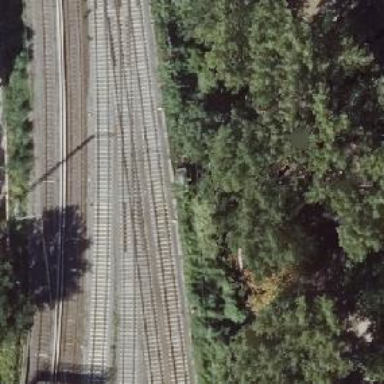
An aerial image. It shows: Milestone along the railway with catenary mast.